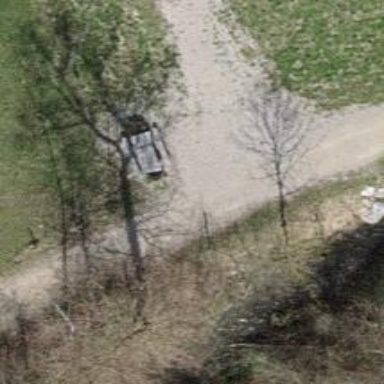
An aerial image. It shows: Picnic table located in leisure land area.